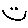
Label: smiley face